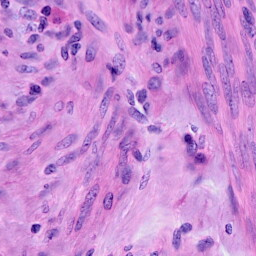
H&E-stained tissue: Cervix